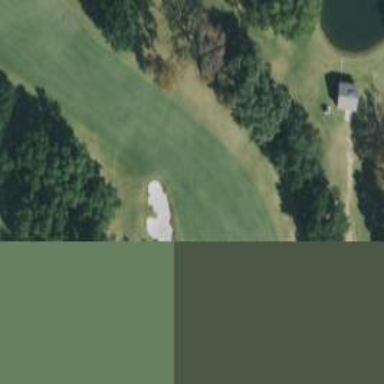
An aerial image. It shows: View of golf hole.